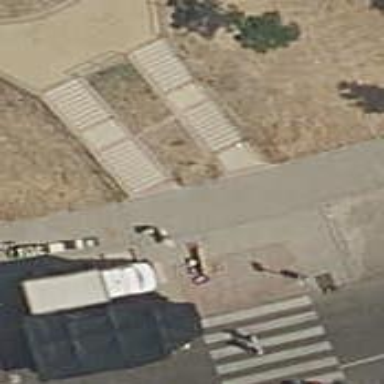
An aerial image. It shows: Sidewalk.